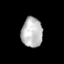
Tissue: prostate
Cell type: Fibroblasts
Senescence score: 0.7876
Nuclear area (px): 617
Mean DAPI intensity: 185.908